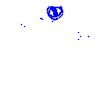
Particle: kaon